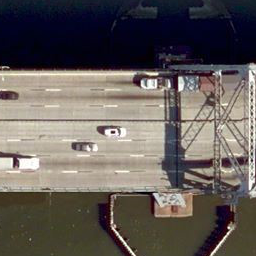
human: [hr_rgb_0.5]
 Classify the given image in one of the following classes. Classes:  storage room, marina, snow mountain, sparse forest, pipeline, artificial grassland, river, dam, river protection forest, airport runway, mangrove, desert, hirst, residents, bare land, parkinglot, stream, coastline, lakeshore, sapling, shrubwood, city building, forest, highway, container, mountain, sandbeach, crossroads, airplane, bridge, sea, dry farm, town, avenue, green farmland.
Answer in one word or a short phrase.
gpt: bridge